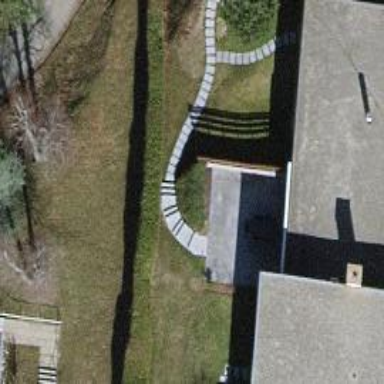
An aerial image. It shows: Retaining wall.